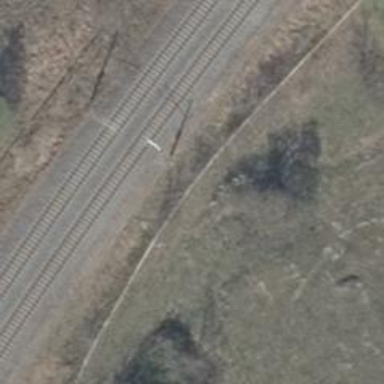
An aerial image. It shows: Milestone along the railway track with catenary mast.